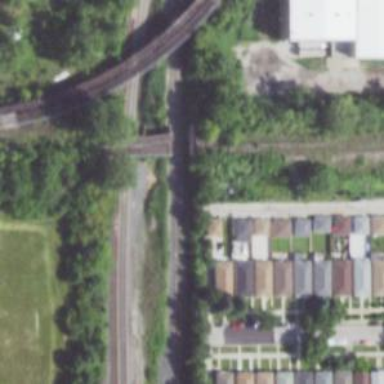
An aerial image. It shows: Abandoned railway bridge.